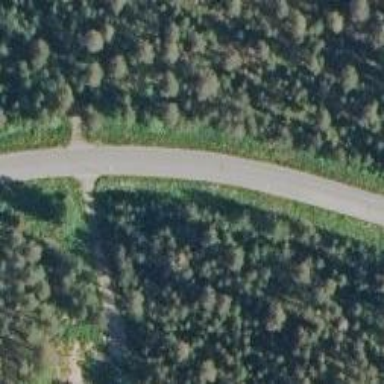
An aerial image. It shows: Unclassified road.